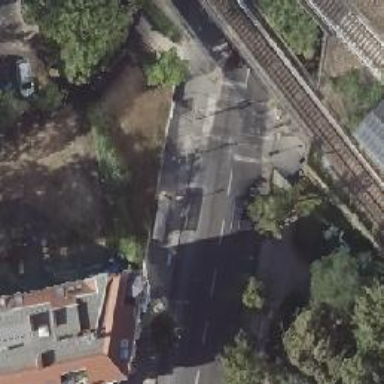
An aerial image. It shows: Road with traffic signals.